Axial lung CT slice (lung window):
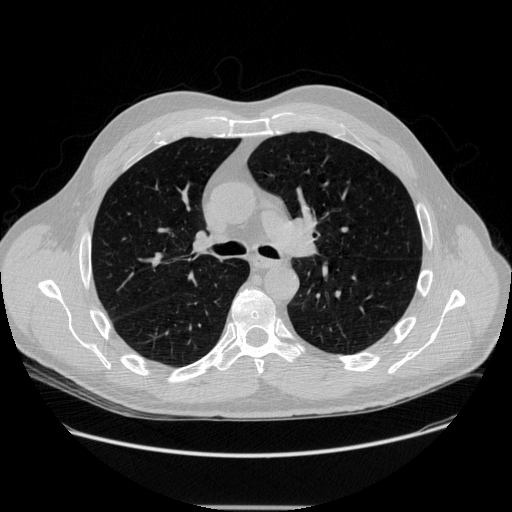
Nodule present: no